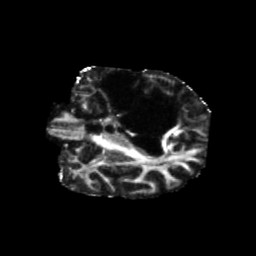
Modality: FA
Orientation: coronal
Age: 43
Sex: male
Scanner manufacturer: siemens
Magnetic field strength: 3 T
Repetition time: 5.47 s
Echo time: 0.0854 s